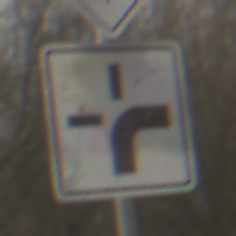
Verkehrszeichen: VerlaufVorfahrtsstrasse3
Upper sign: Vorfahrtsstrasse
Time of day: MorningAfternoon
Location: Outdoor (Nature)
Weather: PartlyCloudy
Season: Winter
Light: Natural